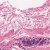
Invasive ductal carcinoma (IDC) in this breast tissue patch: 0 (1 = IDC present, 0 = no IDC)